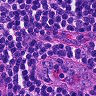
Metastatic tissue present: no